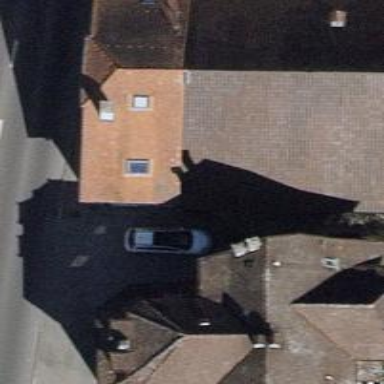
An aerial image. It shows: Gabled roof adorns the apartments building.